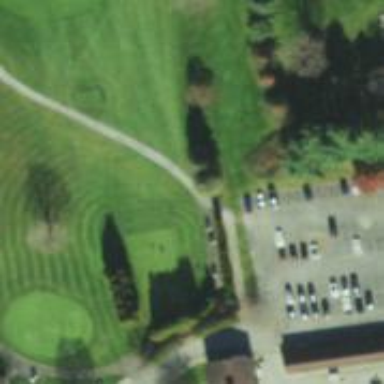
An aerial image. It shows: Path for both roads and golfers.